Question: I'm trying to add a toolBar under the navigationBar in a UITableViewController. This can easily be done by StoryBoard Builder, but when i scroll down or up it will scroll. My question is then how i can add a Toolbar under navigationBar without the toolBar moving on tableView Scroll?
illustration

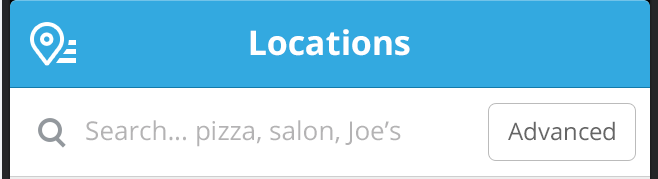
Answer: Don't use a table view controller. Use a simple view controller which has an explicit outlet to a table view which is a sub view. Then you can also have a sub view which is the toolbar above the table view (and anything else you might need above or below the table in future).
Alternatively you can set the tableHeaderView (and tableFooterView) of the table view itself.